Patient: sex M, age 71
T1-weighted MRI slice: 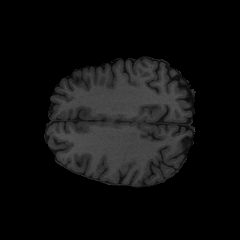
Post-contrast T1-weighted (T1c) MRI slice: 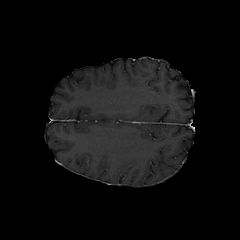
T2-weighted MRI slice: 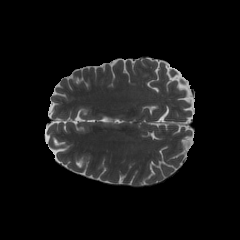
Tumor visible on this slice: no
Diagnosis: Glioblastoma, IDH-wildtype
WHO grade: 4